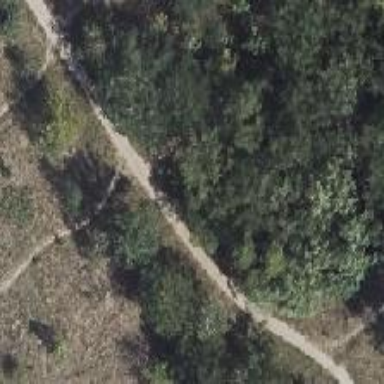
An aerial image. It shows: Dirt path.